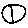
Label: circle